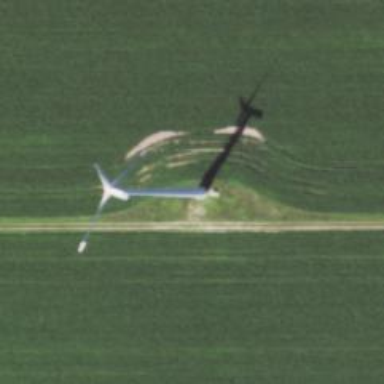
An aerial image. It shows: Wind generator powered by wind. The generator type is horizontal axis and it uses wind turbines.